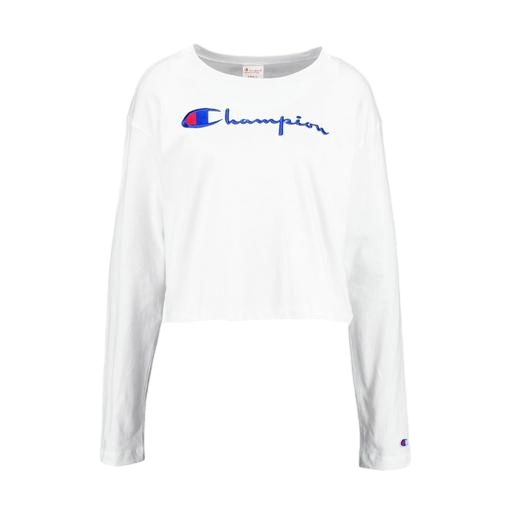
front l/s top, long sleeve tee, l/s top, white background